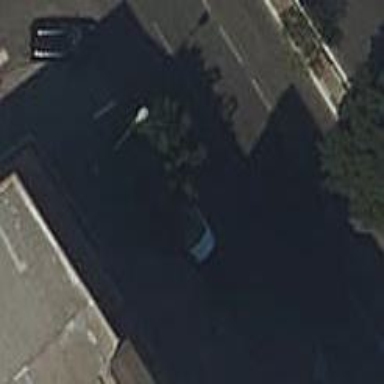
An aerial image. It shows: Taxi stand.